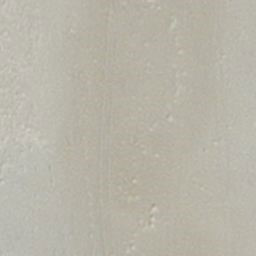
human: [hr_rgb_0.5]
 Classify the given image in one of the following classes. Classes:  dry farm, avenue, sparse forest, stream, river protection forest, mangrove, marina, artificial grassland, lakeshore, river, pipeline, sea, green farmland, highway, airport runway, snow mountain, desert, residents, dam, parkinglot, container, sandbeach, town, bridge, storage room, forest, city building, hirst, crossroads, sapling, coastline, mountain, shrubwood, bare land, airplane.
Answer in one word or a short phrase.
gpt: sandbeach